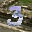
Label: 3